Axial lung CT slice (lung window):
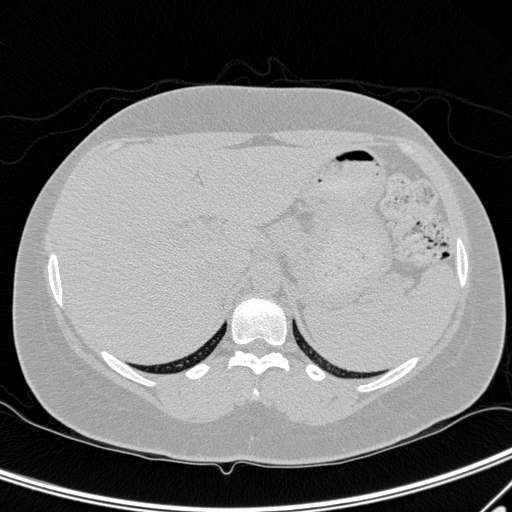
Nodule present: no